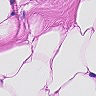
Metastatic tissue present: no